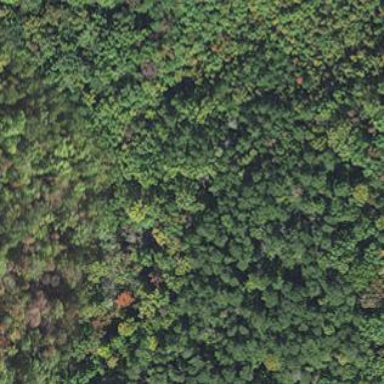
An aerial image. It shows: Evergreen woodland.